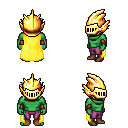
a pixel art fantasy rpg character, male body template, orc, green skin, yellow cape, magenta pants, gray pixie cut hairstyle, gold helm, cloth bracers, brown shoes, four views (front, back, left, right), 2x2 character sprite sheet, small pixel art, hard edges, no anti-aliasing